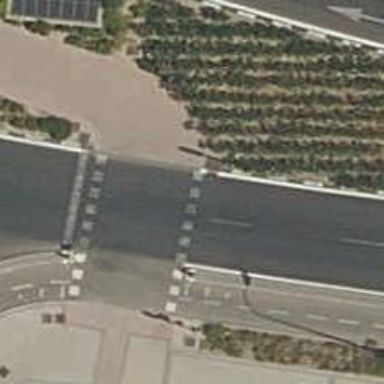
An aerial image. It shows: Road crossing with traffic signals.